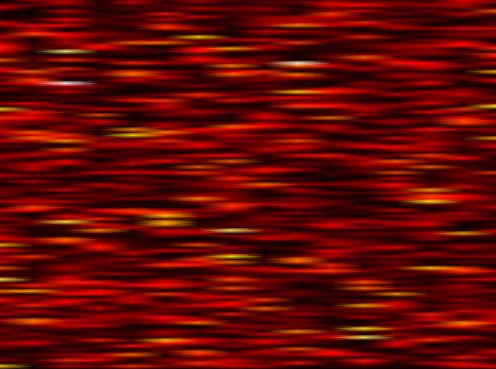
Label: UFMC